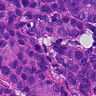
Metastatic tissue present: yes